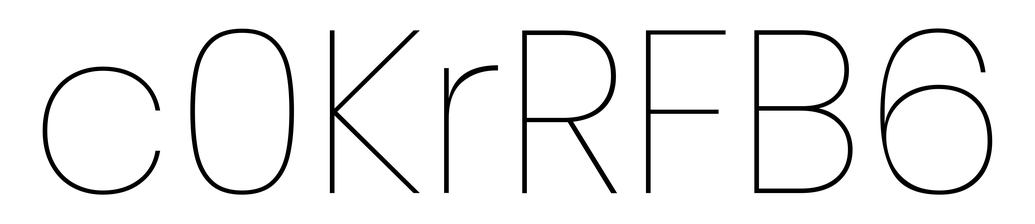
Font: Poppins-Thin